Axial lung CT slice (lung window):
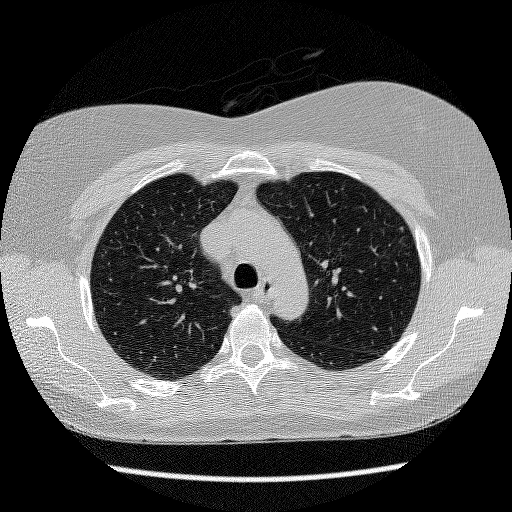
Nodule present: no